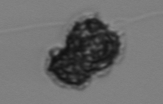
Label: Syracosphaera_pulchra